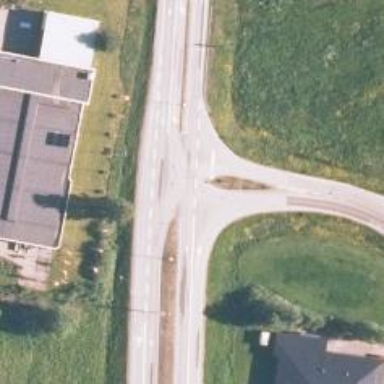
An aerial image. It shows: Asphalt road with primary link designation.